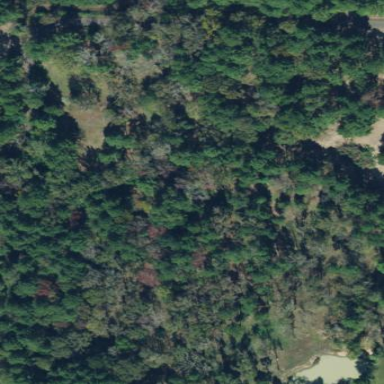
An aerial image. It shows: Semi-deciduous woodland with broadleaved trees.